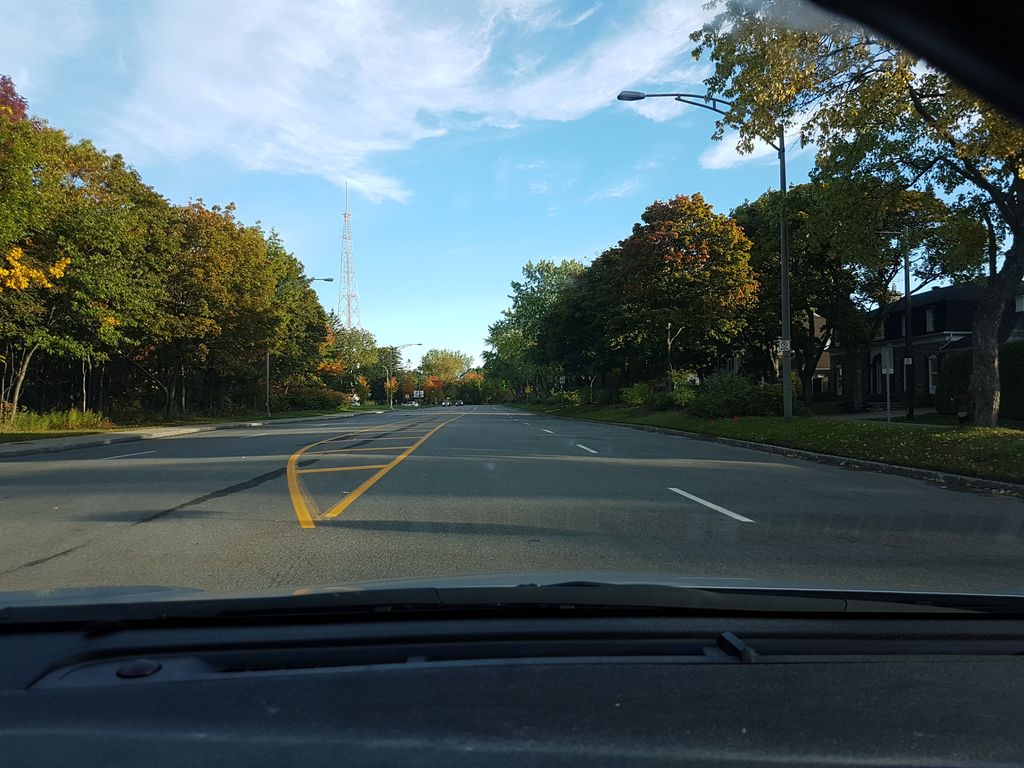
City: quebec_city